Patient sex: M
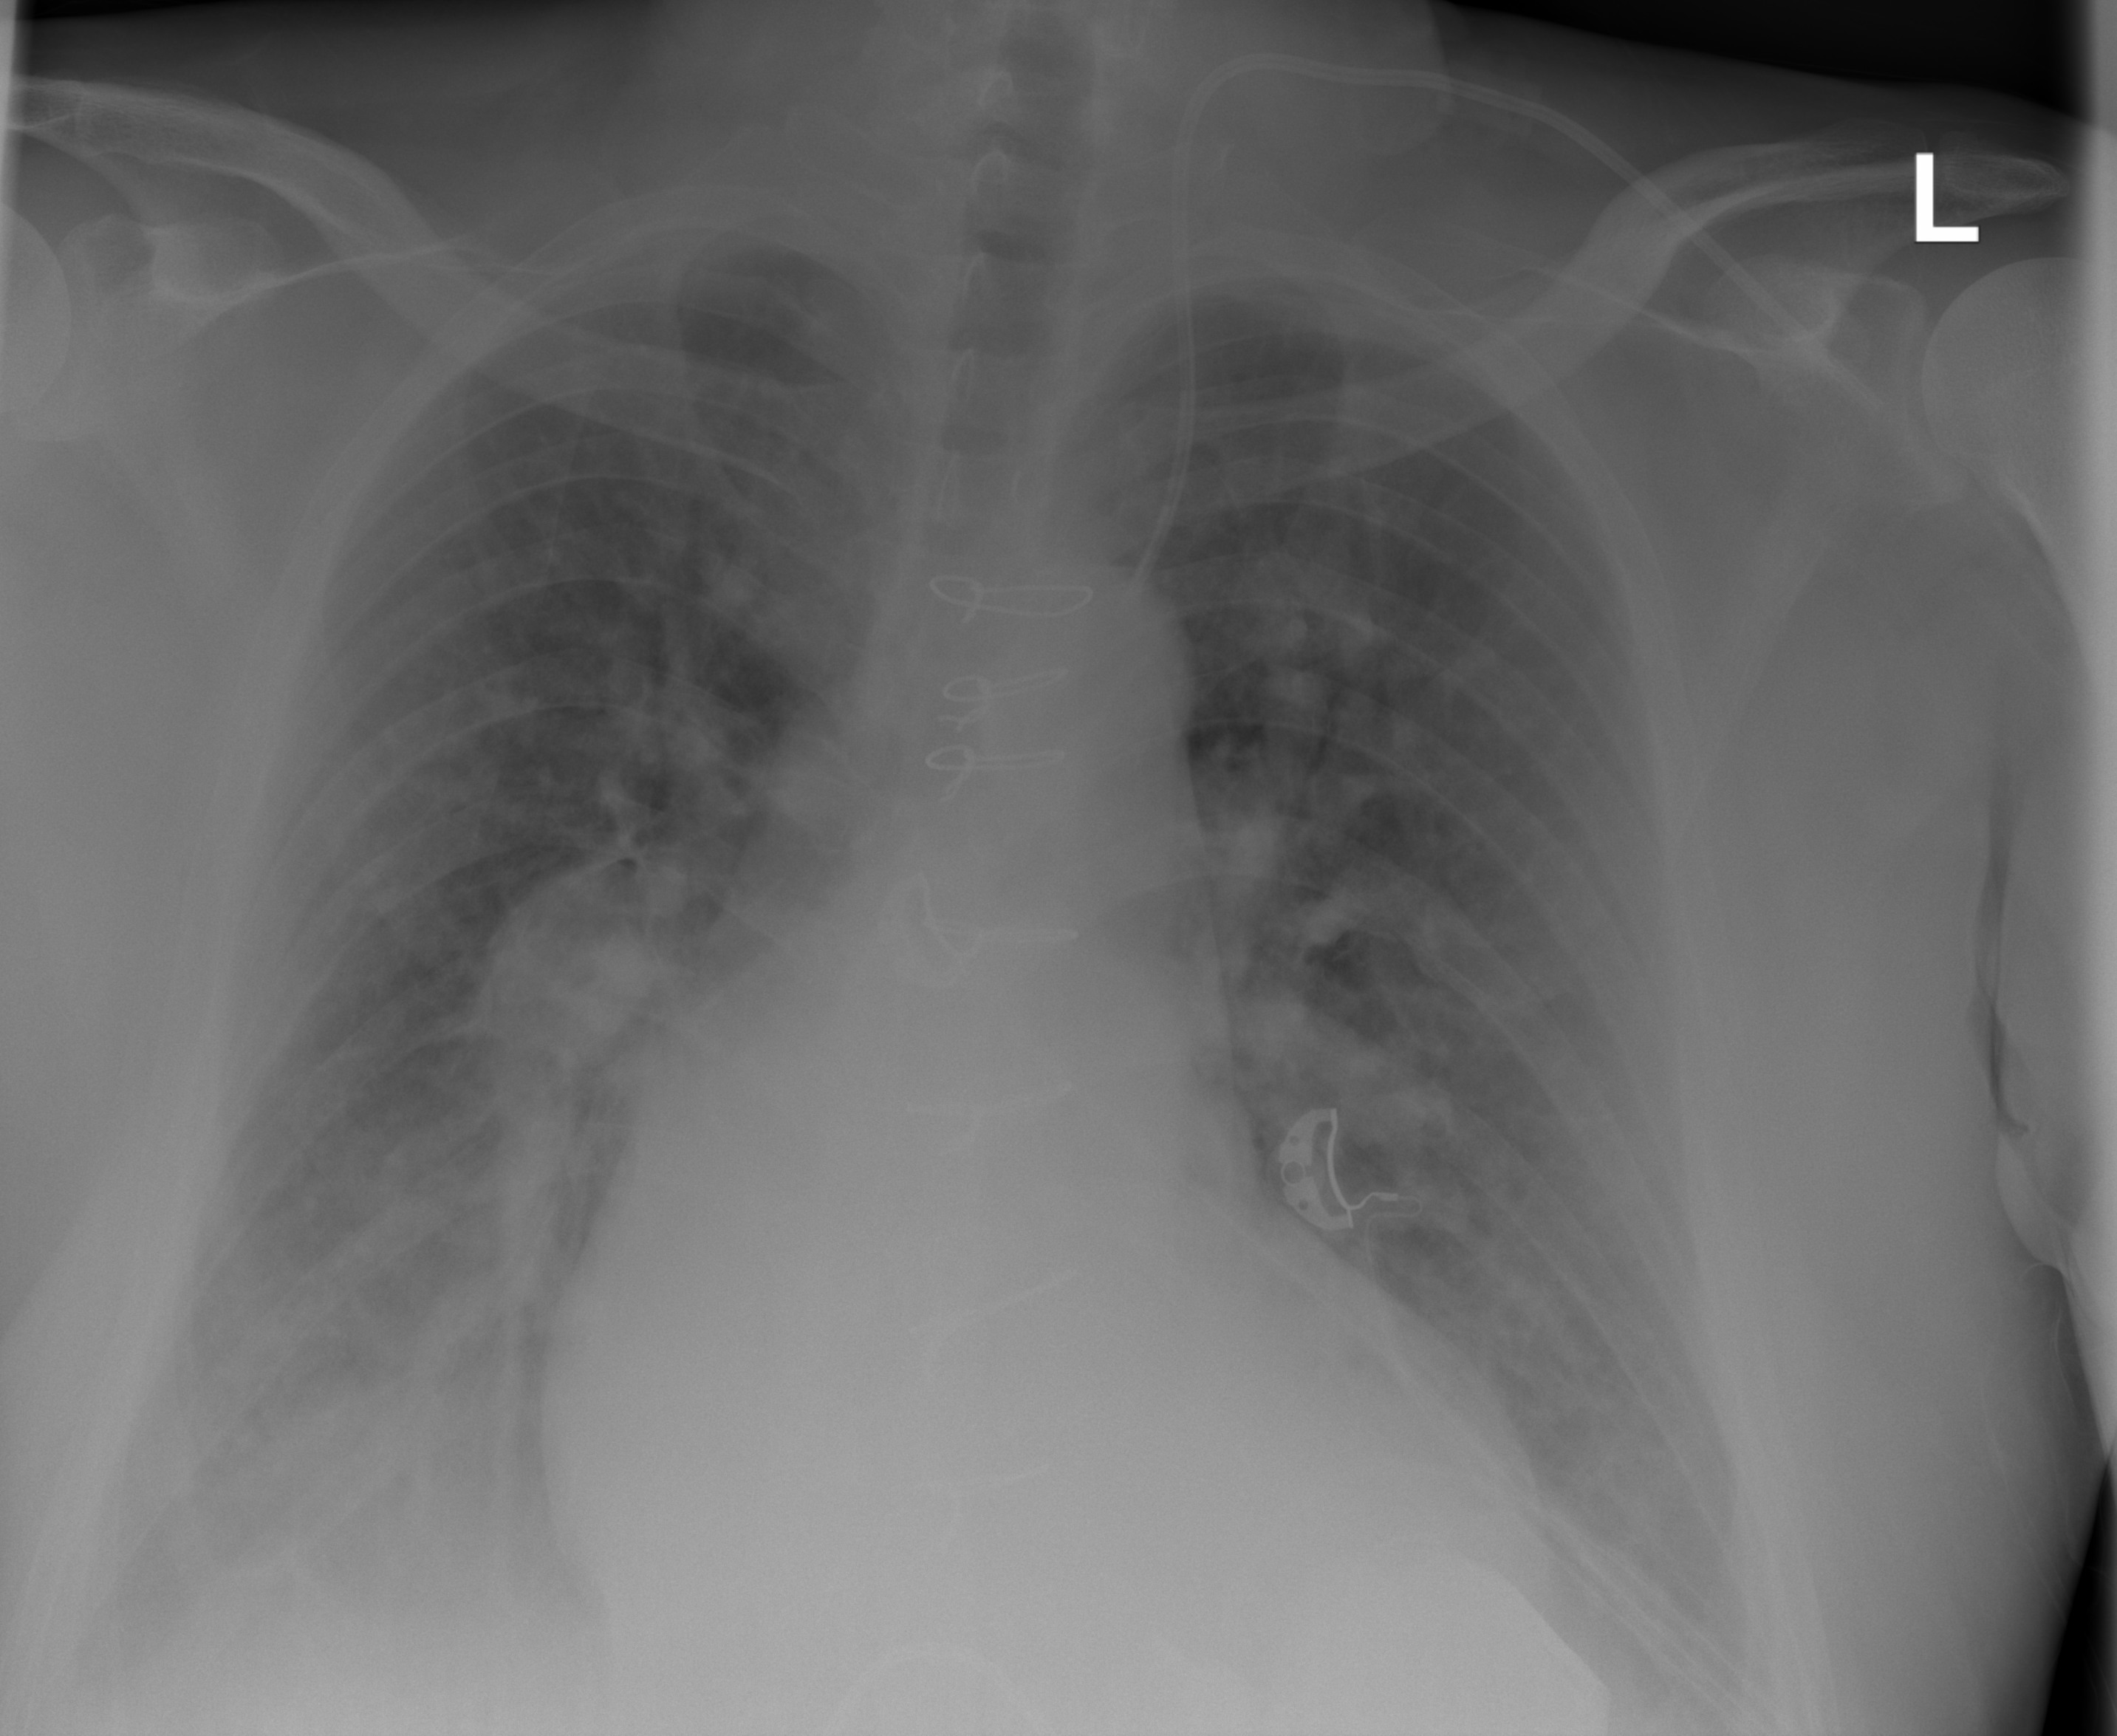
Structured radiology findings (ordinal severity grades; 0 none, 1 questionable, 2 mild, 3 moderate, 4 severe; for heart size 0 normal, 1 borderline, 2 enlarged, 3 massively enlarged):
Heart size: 2
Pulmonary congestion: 2
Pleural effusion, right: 3
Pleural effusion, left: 3
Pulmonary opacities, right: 3
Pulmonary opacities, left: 0
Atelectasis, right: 0
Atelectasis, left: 0